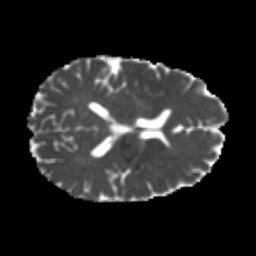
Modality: MD
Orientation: axial
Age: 22
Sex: male
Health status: healthy
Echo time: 0.074 s